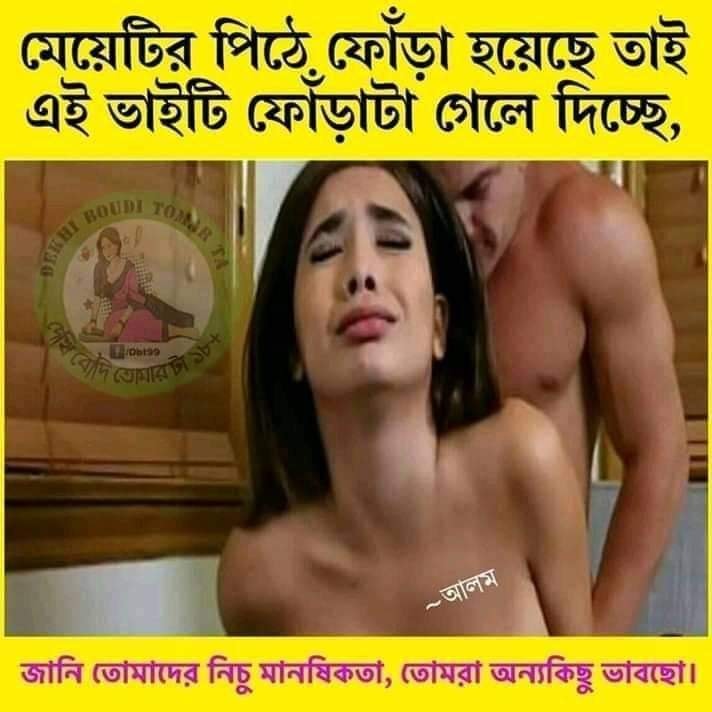
Caption: মেয়েটির পিঠে ফোঁড়া হয়েছে তাই এই ভাইটি ফোঁড়াটা গেলে দিচ্ছে ,    জানি তোমাদের নিচু মানষিকতা , তোমরা অন্যকিছু ভাবছো ।
Label: hate